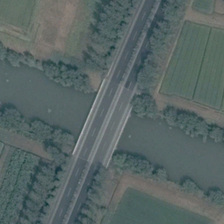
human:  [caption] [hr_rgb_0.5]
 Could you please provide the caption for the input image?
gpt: many green trees are in two sides of a river with a bridge over it .

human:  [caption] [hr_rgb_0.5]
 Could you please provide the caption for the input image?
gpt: many green trees are in two sides of a river with a bridge over it .

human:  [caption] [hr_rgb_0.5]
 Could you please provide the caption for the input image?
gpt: many green trees are in two sides of a river with a bridge over it .

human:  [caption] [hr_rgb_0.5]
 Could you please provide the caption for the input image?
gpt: many green trees are in two sides of a river with a bridge over it .

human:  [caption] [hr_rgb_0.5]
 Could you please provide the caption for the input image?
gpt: many green trees are in two sides of a river with a bridge over it .